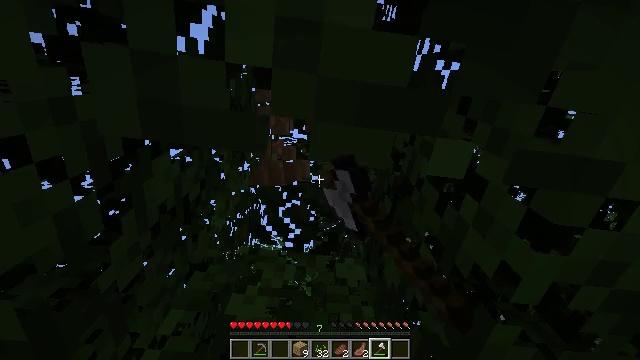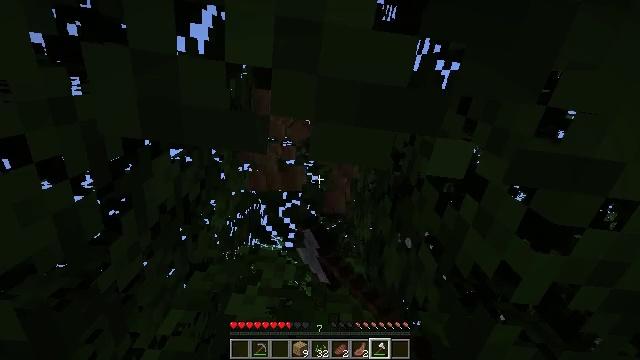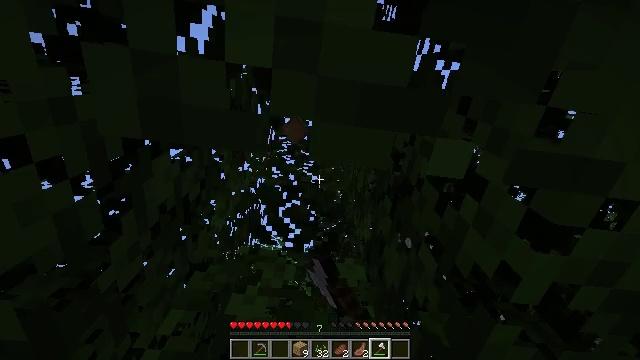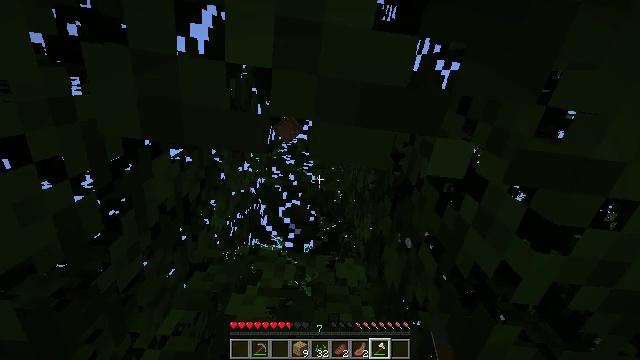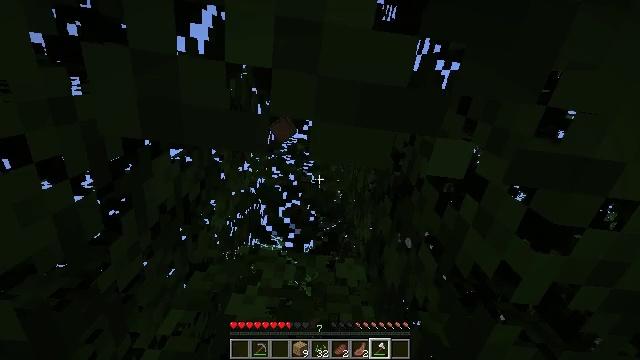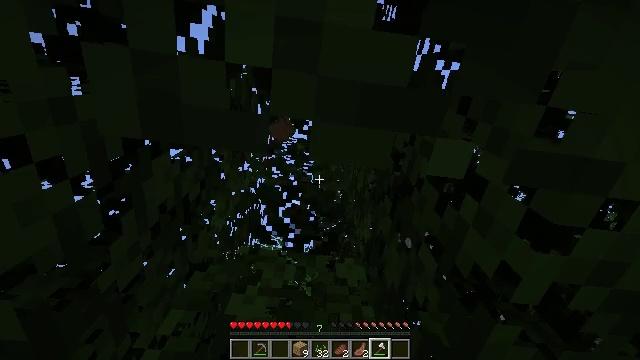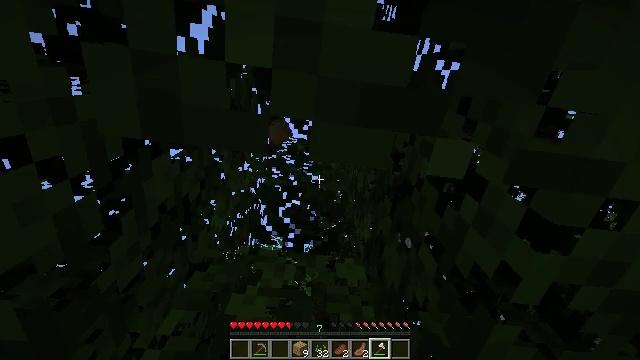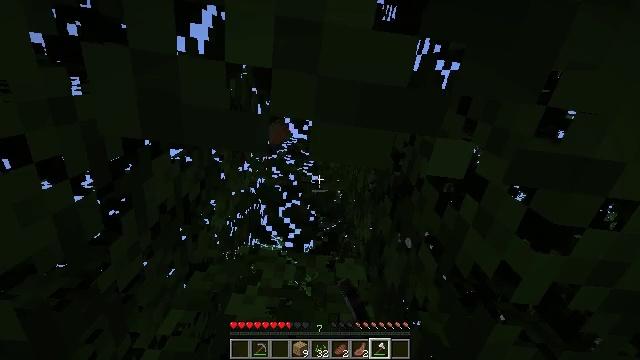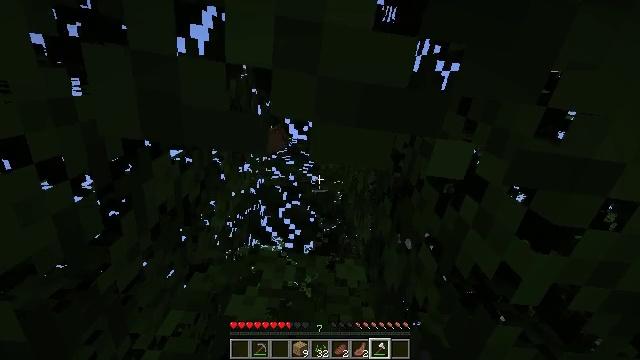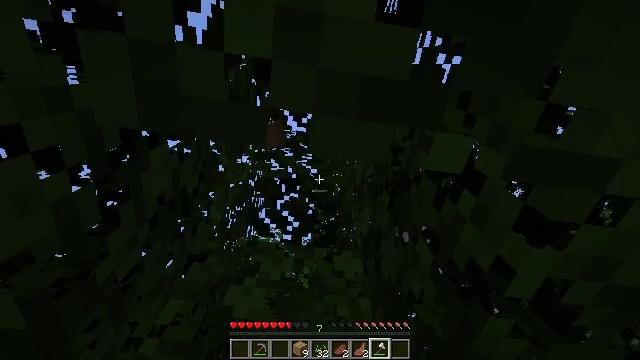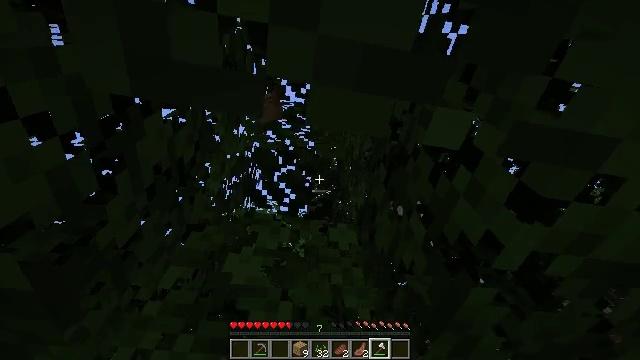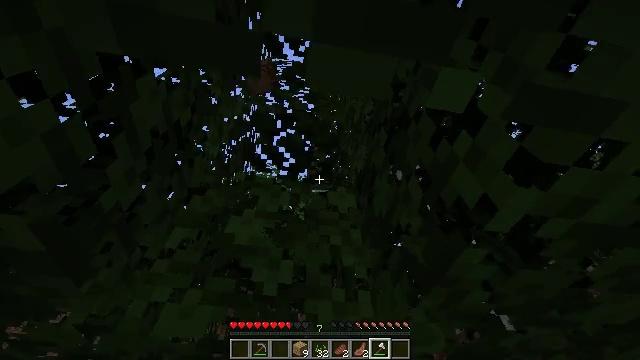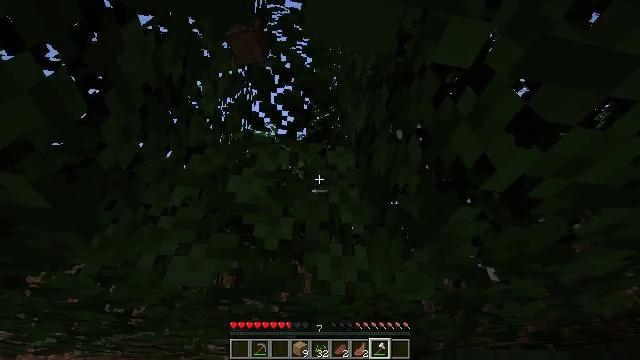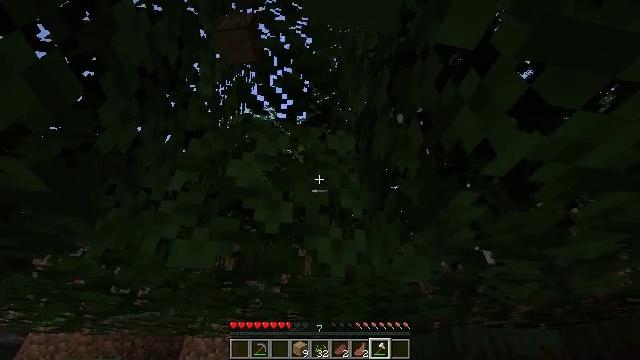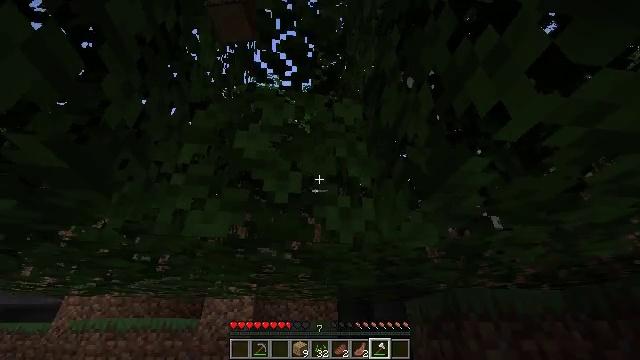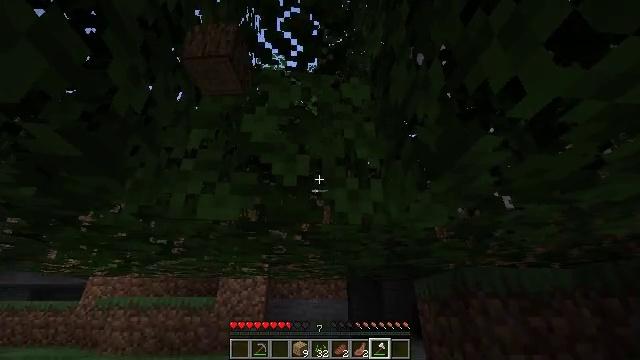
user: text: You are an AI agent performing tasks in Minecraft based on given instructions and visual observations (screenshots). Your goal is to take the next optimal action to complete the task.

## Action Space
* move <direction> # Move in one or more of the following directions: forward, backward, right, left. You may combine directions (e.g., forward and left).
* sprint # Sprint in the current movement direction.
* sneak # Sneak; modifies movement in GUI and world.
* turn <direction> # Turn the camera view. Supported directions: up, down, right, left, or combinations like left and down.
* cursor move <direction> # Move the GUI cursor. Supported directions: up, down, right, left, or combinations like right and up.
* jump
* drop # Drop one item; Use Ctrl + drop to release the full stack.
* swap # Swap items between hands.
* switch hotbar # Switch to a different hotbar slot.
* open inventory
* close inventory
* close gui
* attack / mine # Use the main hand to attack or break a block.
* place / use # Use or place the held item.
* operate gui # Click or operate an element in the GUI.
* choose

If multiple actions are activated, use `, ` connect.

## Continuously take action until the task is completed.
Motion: motion action
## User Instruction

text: Harvest birch logs from birch trees.
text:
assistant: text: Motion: attack / mine
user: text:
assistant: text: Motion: attack / mine
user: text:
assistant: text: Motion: attack / mine
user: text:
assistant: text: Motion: attack / mine
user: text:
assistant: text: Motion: attack / mine
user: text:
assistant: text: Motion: attack / mine
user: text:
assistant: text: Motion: no_op
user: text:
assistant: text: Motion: no_op
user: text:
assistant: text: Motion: turn down
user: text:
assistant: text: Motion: turn right and down
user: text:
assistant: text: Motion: turn down
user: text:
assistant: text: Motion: turn down
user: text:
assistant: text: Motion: turn down
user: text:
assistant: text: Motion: turn left and down
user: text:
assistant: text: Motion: turn left and down
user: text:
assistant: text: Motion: turn left and down
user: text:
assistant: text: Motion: turn left and down
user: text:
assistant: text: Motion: turn down
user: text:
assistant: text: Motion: turn down
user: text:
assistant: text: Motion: turn down
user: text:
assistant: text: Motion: turn down
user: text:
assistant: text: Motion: turn right and down
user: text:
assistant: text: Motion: turn right and down
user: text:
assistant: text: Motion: turn right and down
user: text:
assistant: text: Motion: move forward, turn right and down
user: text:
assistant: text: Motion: move forward, turn right and down
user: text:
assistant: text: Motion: move forward, turn right
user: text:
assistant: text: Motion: move forward, turn right and up
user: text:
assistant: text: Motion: move forward, turn right and up
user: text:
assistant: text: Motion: move forward, jump